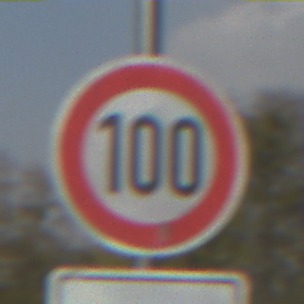
Verkehrszeichen: Geschwindigkeit100
Zusatzzeichen unten: ZeitangabenMitBeschraenkungAufWochentage1
Umgebung: Outdoor, Suburban
Tageszeit: MorningAfternoon
Wetter: PartlyCloudy
Licht: Natural
Jahreszeit: NotSpecified
Kontrast: HighContrast